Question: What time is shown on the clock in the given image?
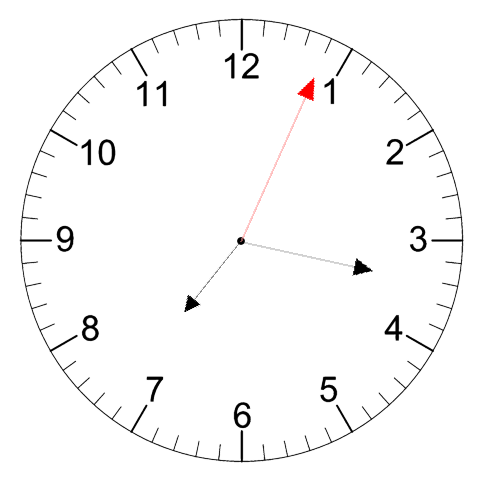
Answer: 07:17:04